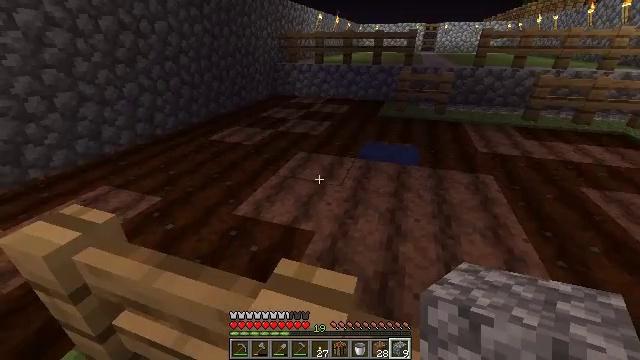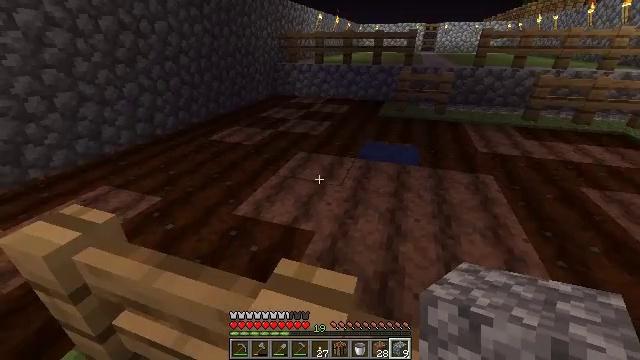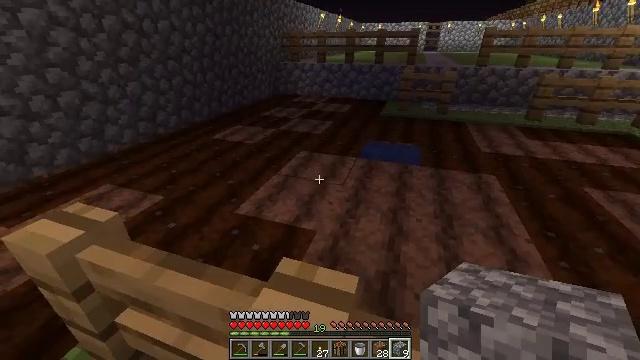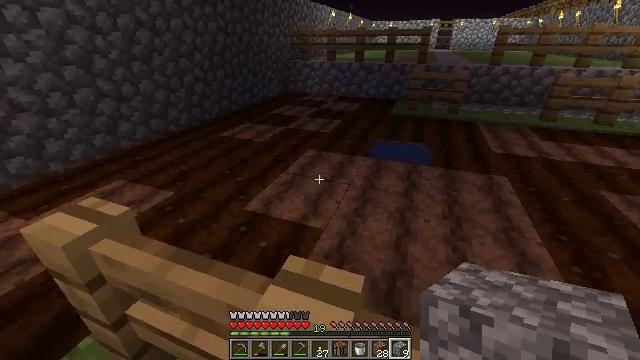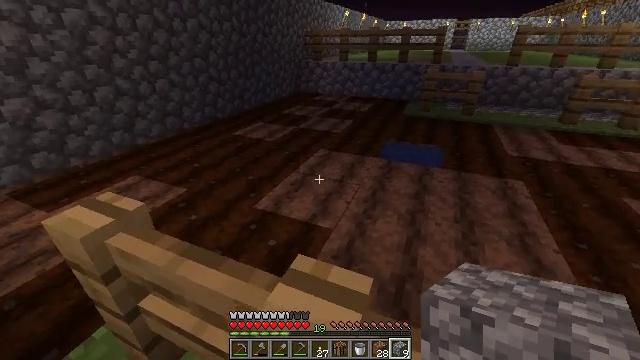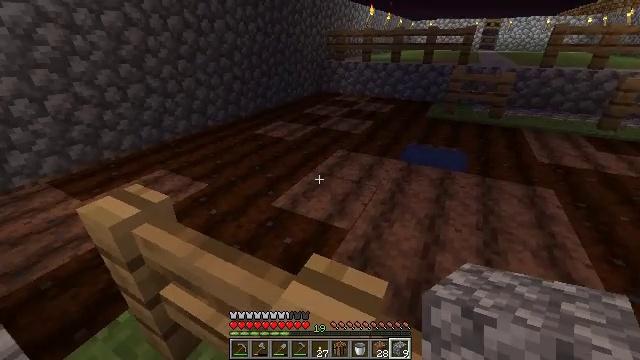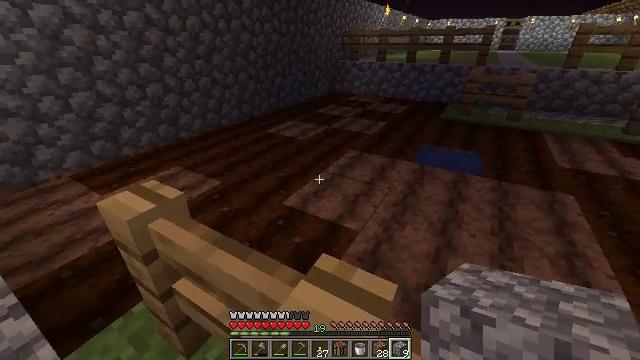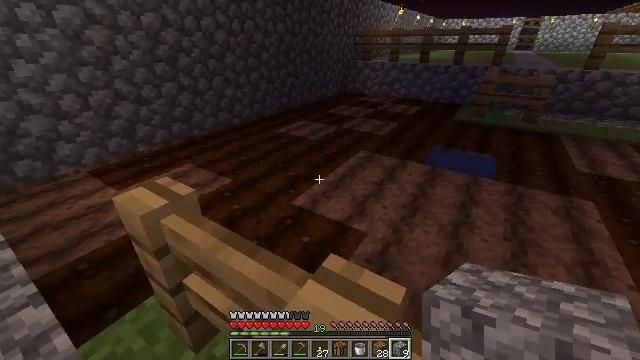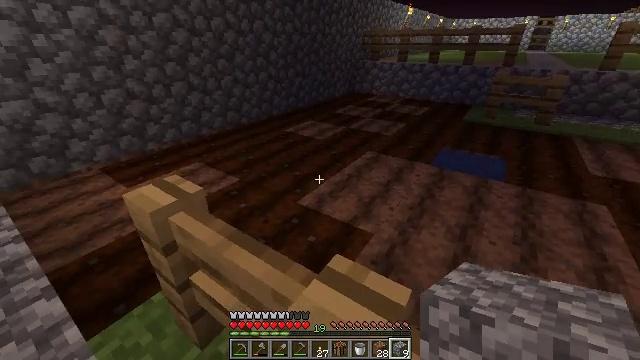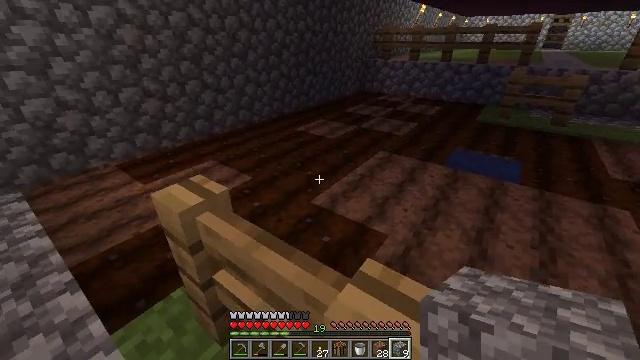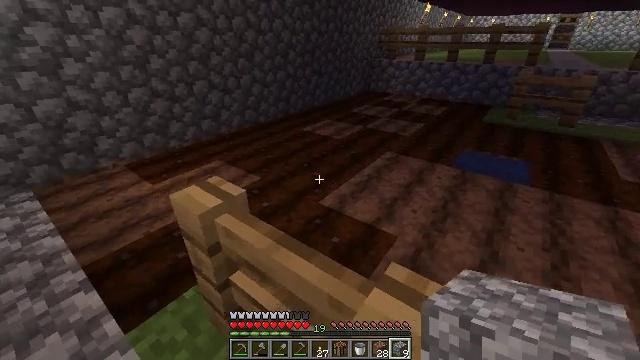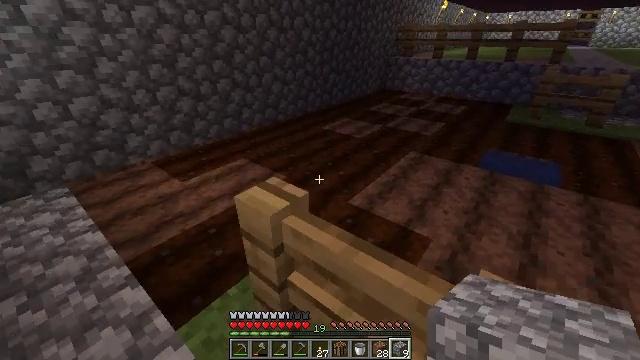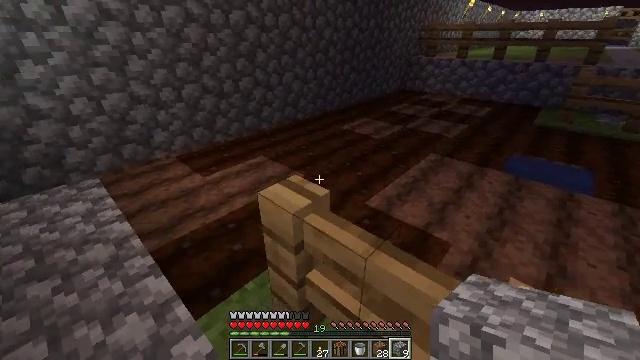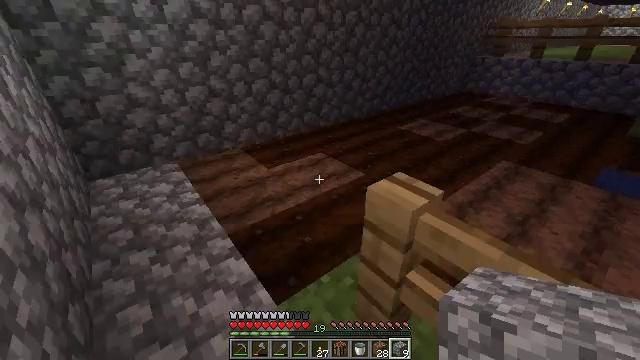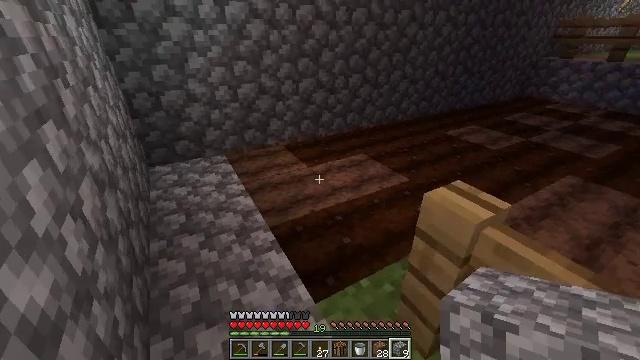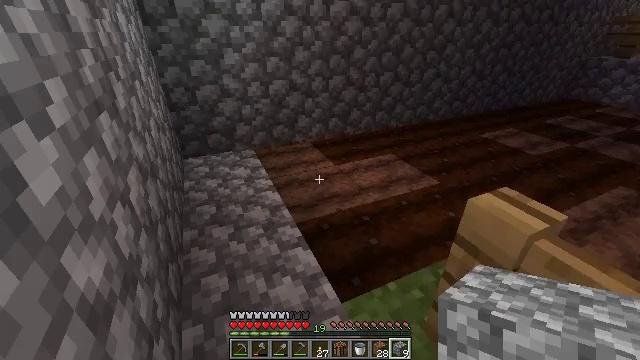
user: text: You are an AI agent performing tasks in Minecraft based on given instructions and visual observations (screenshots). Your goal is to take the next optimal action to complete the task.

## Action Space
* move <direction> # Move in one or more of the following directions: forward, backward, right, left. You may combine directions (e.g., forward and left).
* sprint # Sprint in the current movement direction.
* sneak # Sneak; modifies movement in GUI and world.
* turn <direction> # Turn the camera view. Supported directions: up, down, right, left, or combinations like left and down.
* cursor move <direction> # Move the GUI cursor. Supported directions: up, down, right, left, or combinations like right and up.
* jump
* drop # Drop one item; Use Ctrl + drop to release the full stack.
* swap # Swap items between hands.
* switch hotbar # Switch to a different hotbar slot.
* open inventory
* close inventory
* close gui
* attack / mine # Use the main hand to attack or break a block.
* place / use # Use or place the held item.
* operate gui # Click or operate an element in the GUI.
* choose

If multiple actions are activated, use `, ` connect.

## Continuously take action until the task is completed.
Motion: motion action
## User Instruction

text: Harvest farmland back to plain soil.
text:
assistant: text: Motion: no_op
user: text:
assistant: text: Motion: no_op
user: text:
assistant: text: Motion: turn left
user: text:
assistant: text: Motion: turn left
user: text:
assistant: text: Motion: turn left
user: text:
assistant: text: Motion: turn left
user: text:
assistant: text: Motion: turn left
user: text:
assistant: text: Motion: turn left
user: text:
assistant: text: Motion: move left, turn left
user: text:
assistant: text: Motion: move left
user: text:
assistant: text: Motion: move left, turn left
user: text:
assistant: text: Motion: move left, turn left
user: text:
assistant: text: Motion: move left, turn left
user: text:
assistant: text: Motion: turn left
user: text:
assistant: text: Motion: turn left
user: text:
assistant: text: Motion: turn left
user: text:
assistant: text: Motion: no_op
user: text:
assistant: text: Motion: no_op
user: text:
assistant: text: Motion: no_op
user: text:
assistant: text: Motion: no_op
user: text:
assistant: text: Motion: no_op
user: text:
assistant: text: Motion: no_op
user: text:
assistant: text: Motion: turn left
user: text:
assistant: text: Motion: turn left
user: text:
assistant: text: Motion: turn right and down
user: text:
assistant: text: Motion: turn right and down
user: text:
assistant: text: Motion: turn right and down
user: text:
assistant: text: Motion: turn right
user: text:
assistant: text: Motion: turn right and down
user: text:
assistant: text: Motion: no_op